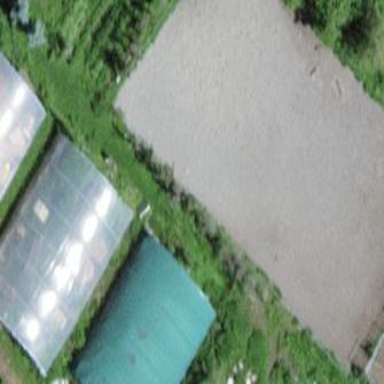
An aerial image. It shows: Greenhouse.